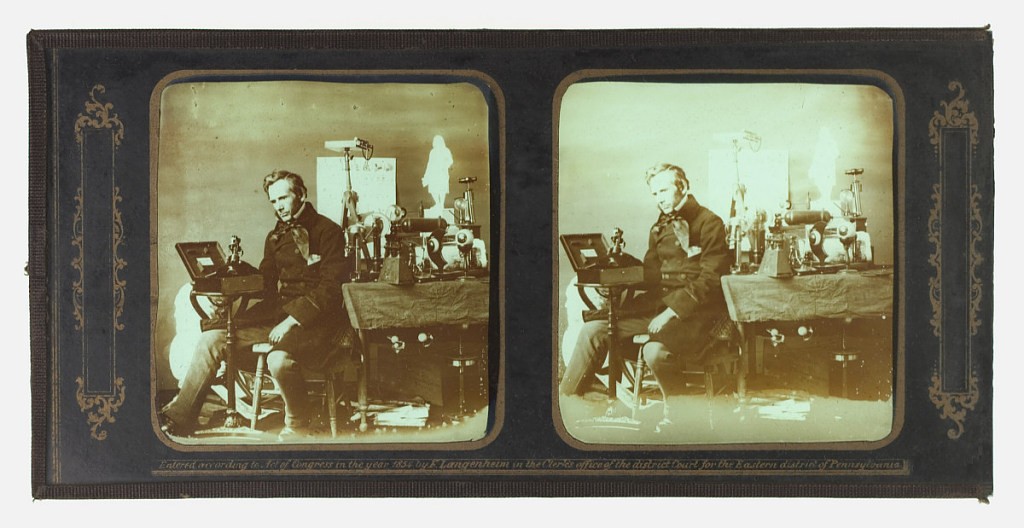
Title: Photograph
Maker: Frederic and William Langenheim
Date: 1850–54
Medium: Glass stereoscopic transparency
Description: Two glass slides--one lighter--of man seated at a work table with several scientific objects.